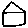
Label: house